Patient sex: M
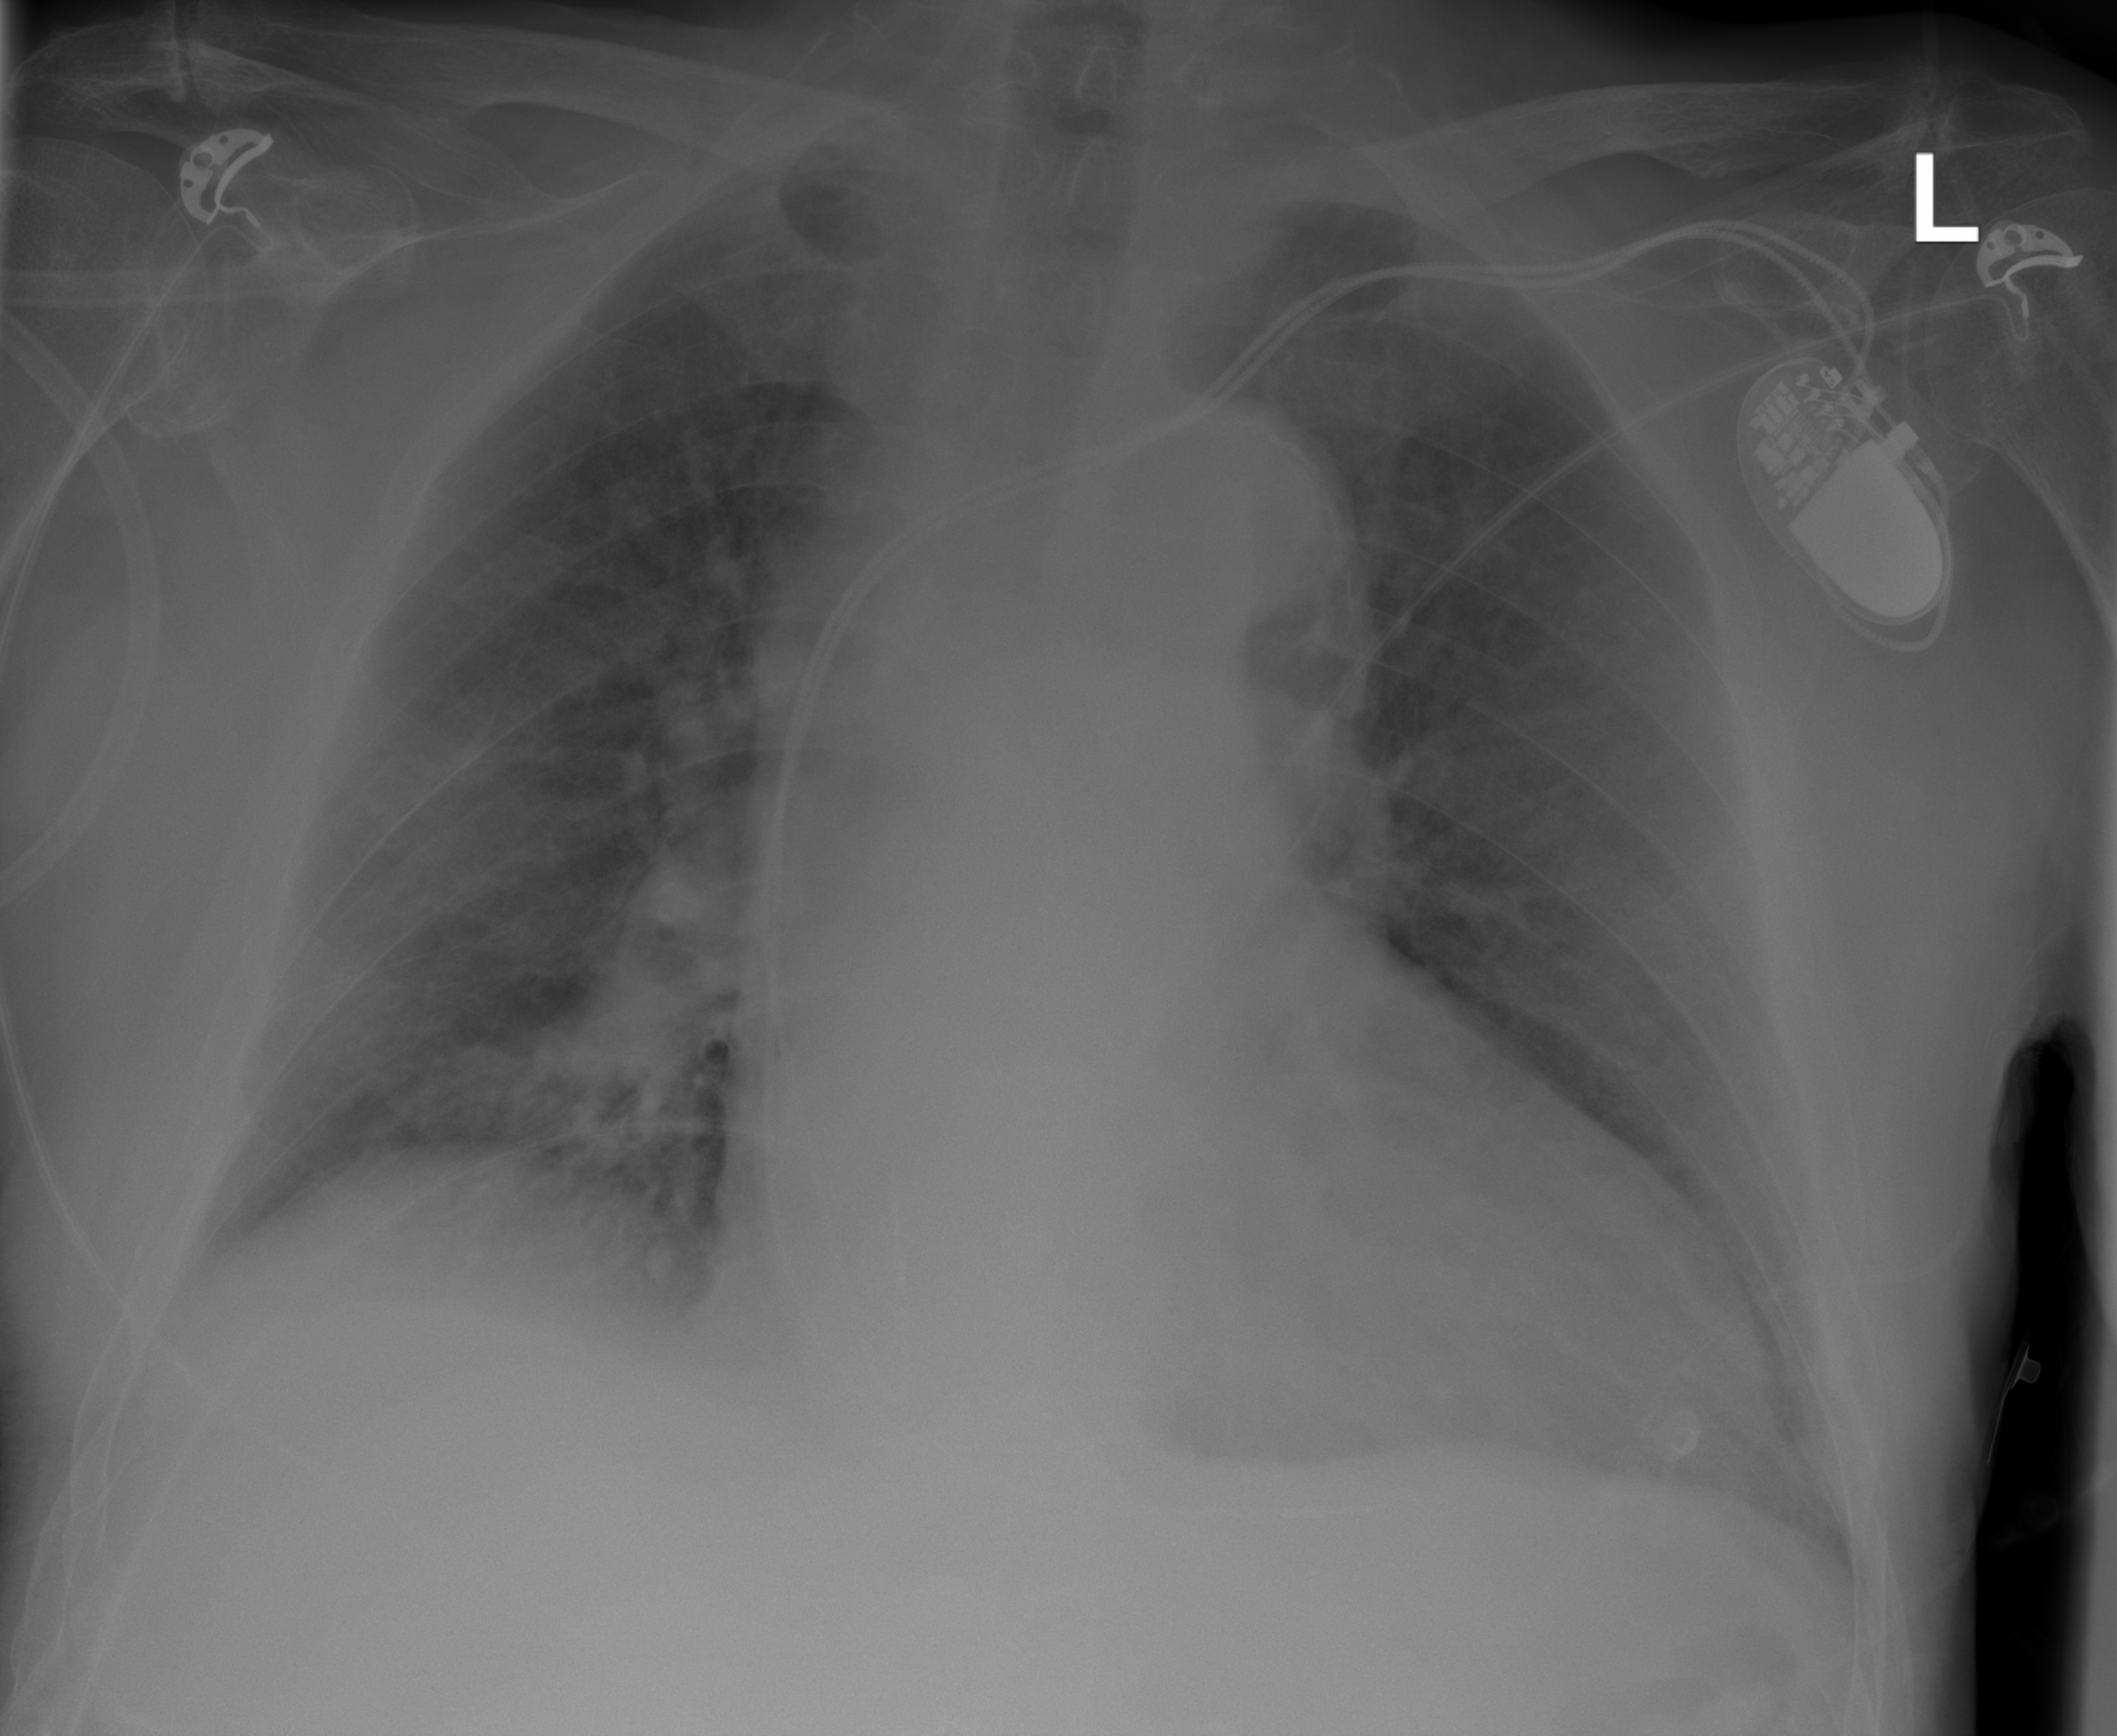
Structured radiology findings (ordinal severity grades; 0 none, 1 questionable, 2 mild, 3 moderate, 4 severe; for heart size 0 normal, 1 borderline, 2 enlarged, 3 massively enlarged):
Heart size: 2
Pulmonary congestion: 2
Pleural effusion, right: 0
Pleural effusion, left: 0
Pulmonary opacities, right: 0
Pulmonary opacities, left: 0
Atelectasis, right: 0
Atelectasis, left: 0